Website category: university
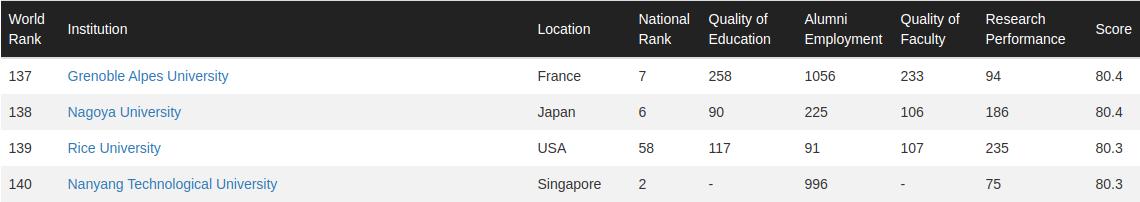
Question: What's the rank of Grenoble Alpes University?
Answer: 137

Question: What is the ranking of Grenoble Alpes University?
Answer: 137

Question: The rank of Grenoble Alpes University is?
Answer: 137

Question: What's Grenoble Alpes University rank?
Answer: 137

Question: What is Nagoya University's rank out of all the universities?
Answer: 138

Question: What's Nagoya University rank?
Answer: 138

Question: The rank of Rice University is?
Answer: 139

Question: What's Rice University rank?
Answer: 139

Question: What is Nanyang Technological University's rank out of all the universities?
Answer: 140

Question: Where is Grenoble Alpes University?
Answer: France

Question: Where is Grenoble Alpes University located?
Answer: France

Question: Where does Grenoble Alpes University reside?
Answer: France

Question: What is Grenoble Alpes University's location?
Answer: France

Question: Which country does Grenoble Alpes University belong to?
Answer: France

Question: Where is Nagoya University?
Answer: Japan

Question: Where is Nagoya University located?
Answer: Japan

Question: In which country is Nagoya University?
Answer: Japan

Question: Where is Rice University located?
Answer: USA

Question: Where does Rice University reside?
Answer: USA

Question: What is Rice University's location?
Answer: USA

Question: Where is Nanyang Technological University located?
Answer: Singapore

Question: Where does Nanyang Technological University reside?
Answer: Singapore

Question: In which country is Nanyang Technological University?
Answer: Singapore

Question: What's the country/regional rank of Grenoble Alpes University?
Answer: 7

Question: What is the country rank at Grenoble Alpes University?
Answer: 7

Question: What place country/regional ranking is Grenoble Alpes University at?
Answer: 7

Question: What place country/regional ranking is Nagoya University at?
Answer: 6

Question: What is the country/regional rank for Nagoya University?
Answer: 6

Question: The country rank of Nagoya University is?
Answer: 6

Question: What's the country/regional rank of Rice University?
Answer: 58

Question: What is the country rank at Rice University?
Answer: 58

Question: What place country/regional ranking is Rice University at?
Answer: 58

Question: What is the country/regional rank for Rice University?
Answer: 58

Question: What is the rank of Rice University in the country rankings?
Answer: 58

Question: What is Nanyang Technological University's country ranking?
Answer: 2

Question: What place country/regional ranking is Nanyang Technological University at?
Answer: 2

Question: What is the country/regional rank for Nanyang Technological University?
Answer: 2

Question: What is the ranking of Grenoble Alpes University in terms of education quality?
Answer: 258

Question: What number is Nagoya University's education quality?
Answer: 90

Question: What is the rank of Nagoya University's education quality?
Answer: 90

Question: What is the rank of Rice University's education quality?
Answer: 117

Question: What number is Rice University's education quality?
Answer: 117

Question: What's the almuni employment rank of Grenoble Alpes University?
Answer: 1056

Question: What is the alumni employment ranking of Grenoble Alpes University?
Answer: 1056

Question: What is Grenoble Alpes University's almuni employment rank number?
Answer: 1056

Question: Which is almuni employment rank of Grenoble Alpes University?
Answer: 1056

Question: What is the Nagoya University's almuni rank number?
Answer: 225

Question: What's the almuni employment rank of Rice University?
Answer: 91

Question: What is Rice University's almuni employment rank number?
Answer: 91

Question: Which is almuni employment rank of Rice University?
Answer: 91

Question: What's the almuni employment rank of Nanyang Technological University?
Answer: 996

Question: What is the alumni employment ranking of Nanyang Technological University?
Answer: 996

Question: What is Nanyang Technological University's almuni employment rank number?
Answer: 996

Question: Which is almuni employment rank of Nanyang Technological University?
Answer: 996

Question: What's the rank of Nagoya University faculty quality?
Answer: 106

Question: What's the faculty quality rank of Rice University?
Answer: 107

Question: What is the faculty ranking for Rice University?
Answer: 107

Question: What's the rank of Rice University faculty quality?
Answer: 107

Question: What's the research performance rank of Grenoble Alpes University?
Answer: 94

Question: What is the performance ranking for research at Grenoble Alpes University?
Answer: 94

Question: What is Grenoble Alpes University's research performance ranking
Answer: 94

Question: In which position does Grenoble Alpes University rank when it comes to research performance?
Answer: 94

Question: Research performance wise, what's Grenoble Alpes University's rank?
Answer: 94

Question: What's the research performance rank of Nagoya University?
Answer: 186